The image is the raw time-domain waveform of a rolling-element bearing's vibration signal. Classify the bearing condition as one of: normal, inner_race, outer_race, ball.
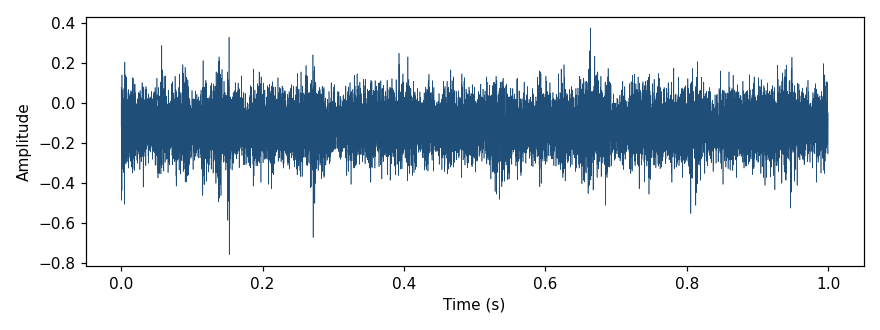
Answer: normal